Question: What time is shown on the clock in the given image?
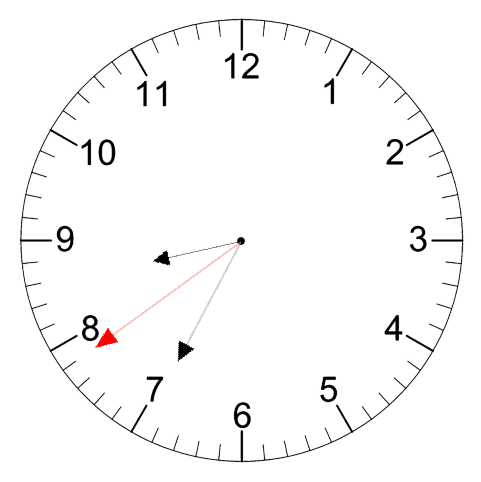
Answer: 08:34:39